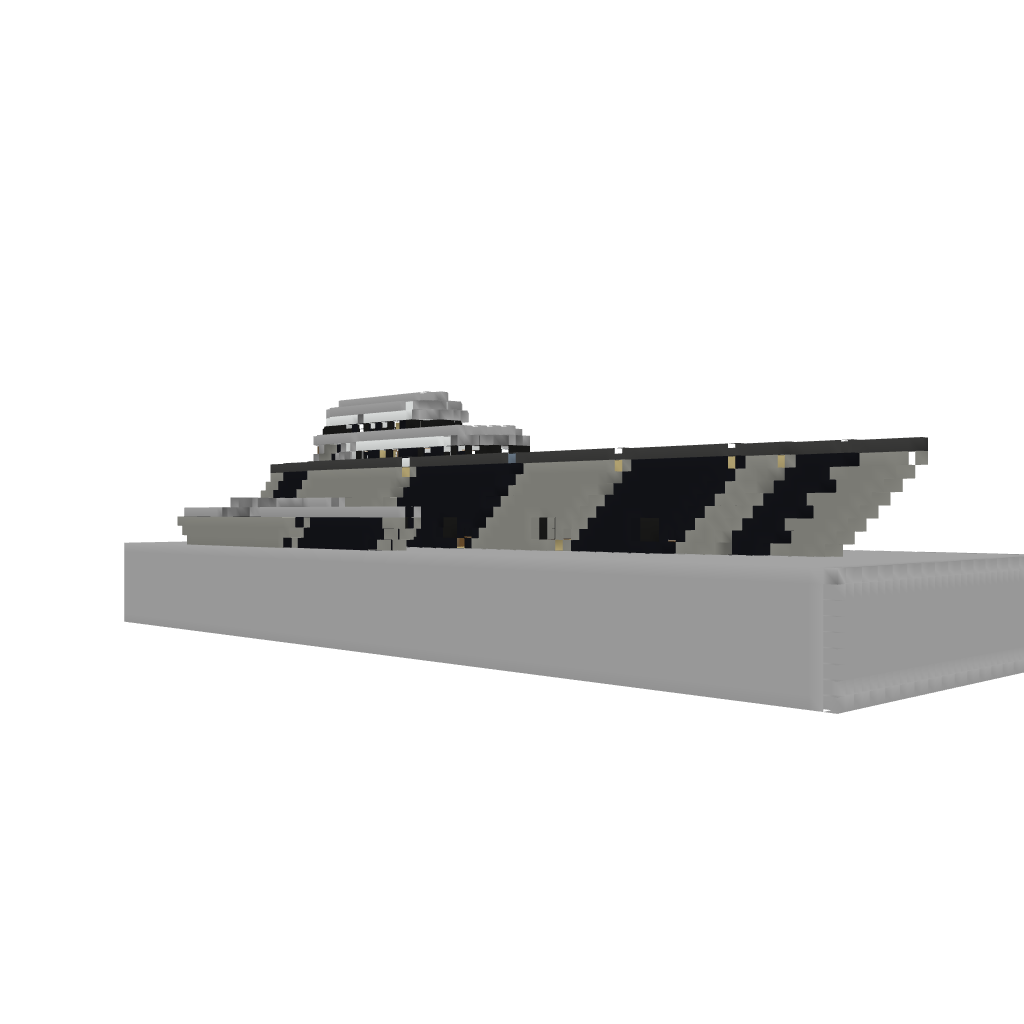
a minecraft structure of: Yacht